RGB frame:
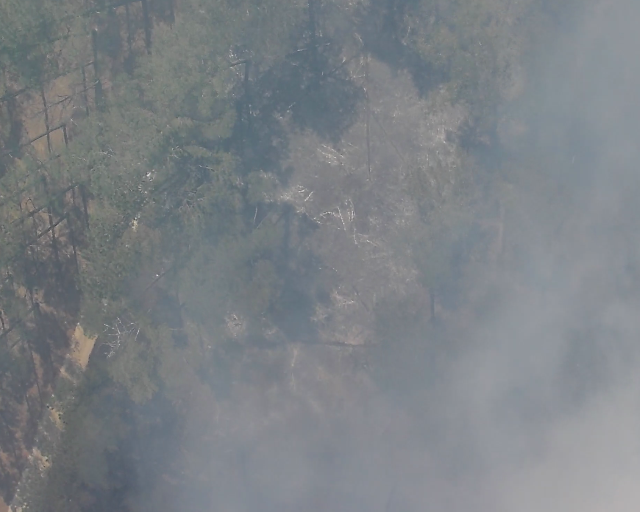
Thermal frame:
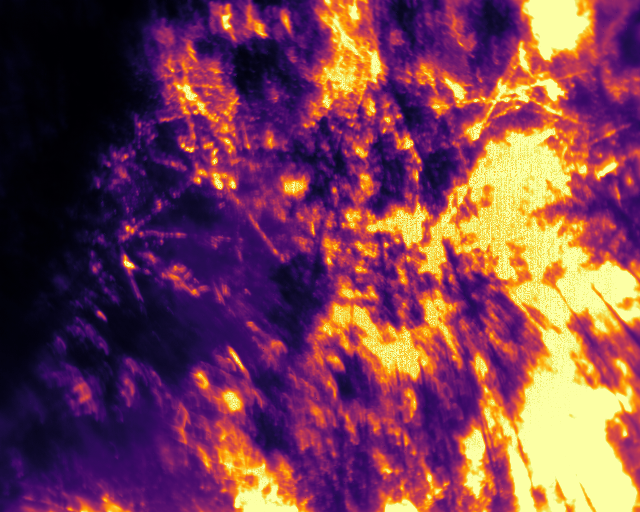
Captured: 2026-02-27 02:39:49
Pixels at or above 80 °C: 156909 (fraction of frame: 0.4788)